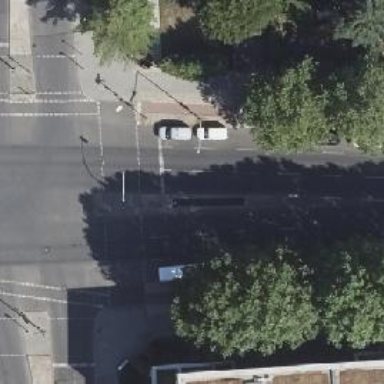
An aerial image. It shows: Road with traffic signals.